Question: I developed an application that allows sending an email to several recipients. To fetch the emails from the recipients, I am using an autocomplete and separate the various emails by "," Example: aaa @ gmail.com, bbb @ gmail.com
The problem is that when the click to send, it does not work and you receive the following error: An invalid character was found in the mail header: ','.

'''
[HttpPost]
[ValidateInput(false)]
public ActionResult Index(EmailModel model, List<HttpPostedFileBase> attachments)
{
model.Email = "xxxxx@gmail.com";
using (MailMessage mm = new MailMessage(model.Email, model.Destinatario))
{
mm.From = new MailAddress("xxxxx@gmail.com");
model.Password = "xxxxx";
mm.Subject = model.Assunto;
mm.Body = model.Mensagem;
foreach (HttpPostedFileBase attachment in attachments)
{
if (attachment != null)
{
string fileName = Path.GetFileName(attachment.FileName);
mm.Attachments.Add(new Attachment(attachment.InputStream, fileName));
}
}
mm.IsBodyHtml = true;
SmtpClient smtp = new SmtpClient();
smtp.Host = "smtp.gmail.com";
smtp.EnableSsl = true;
NetworkCredential NetworkCred = new NetworkCredential(model.Email, model.Password);
smtp.UseDefaultCredentials = true;
smtp.Credentials = NetworkCred;
smtp.Port = 587;
smtp.Send(mm);
ViewBag.Message = "Sucess!";
}
return View();
}
'''
'''
<script type="text/javascript">
$(function () {
$("#email").autocomplete({
source: function (request, response) {
$.ajax(
{
url: '/Email/AutoComplete/',
data: "{ 'prefix': '" + GetCurrentSearchTerm(request.term) + "'}",
dataType: "json",
type: "POST",
contentType: "application/json; charset=utf-8",
cache: false,
success: function (data) {
response($.map(data, function (item) {
return {
label: item.label,
value: item.val,
nome: item.val
};
}))
}
})
},
select: function (event, ui) {
var LastValue = splitCurrentText(this.value);
LastValue.pop();
LastValue.push(ui.item.value);
LastValue.push("");
this.value = LastValue.join(",");
return false;
},
focus: function () {
return false;
}
});
function splitCurrentText(LastTerm) {
return LastTerm.split(/,\s*/);
}
function GetCurrentSearchTerm(LastTerm) {
return splitCurrentText(LastTerm).pop();
}
});
</script>
'''
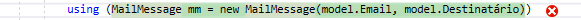
Answer: The 'MailMessage' class does not support comma-separated addresses. Instead, add each address separately to the 'To' member, like so.
'''
using (MailMessage mm = new MailMessage())
{
var toAddresses = model.Destinatario.Split(new [] {";"}, StringSplitOptions.RemoveEmptyEntries);
foreach (var toAddress in toAddresses)
{
mm.To.Add(new MailAddress(toAddress));
}
mm.From = new MailAddress("xxxxx@gmail.com");
model.Password = "xxxxx";
mm.Subject = model.Assunto;
mm.Body = model.Mensagem;
...
}
'''
See also: <URL>